Question: I'm trying to do the same matrix multiplication using numpy and cudamat.
The results are quite different.
What am I doing wrong?
I'm using:
- - - - - - - -
And this is the code:
'''
import numpy as np
import cudamat as cm
cm.init()
...
def distance(self, X):
gpu_W = cm.CUDAMatrix(self.W)
gpu_X = cm.CUDAMatrix(X)
gpu_X2 = cm.pow(gpu_X, 2).sum(axis=1)
gpu_W2 = cm.pow(gpu_W, 2).sum(axis=1)
prodWX = cm.dot(gpu_W, gpu_X.T)
prodWX = prodWX.mult((-2))
W=self.W
prodWXgpu=prodWX.asarray()
prodWXcpu=-2*np.dot(W, X.T)
cm.shutdown()
'''
The results are:

Both are bidimensional arrays. Their shapes are:
W (14,2)
X (10000, 2)
It implies two multiplication and an addition per each cell.
So it shouldn't be due to the cummulative error
Thanks in advance
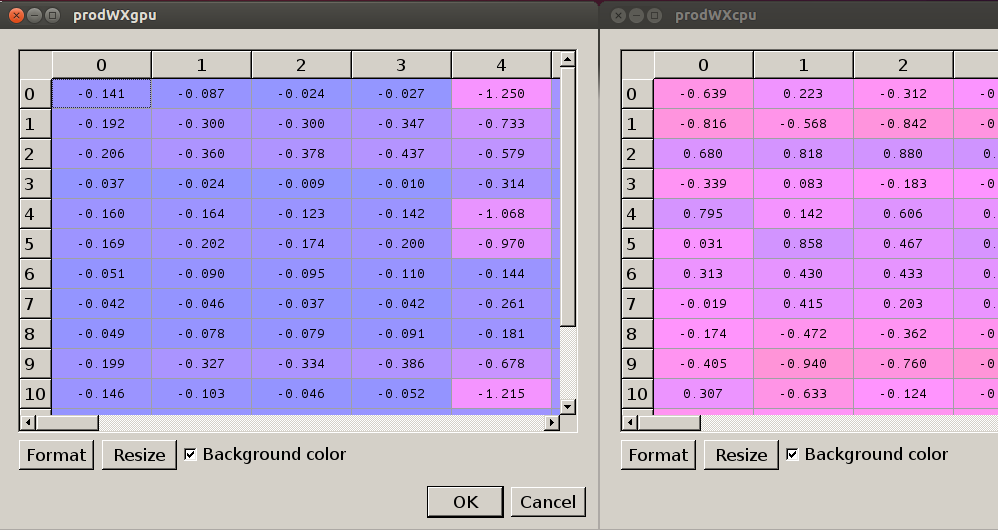
Answer: I found the problem: cm.pow was modifying the matrixes received as parameter.
To solve it, I changed:
'''
gpu_X2 = cm.pow(gpu_X, 2).sum(axis=1)
gpu_W2 = cm.pow(gpu_W, 2).sum(axis=1)
'''
by:
'''
gpu_X2 = cm.empty (X.shape)
gpu_W2 = cm.empty (W.shape)
cm.pow(gpu_X, 2, target=gpu_X2)
gpu_X2 = gpu_X2.sum(axis=1)
cm.pow(gpu_W, 2, target=gpu_W2)
gpu_W2 = gpu_W2.sum(axis=1)
'''